Question: I'm reading a guide where we slice the tabular data into chunksizes of 15 and then process it. But i'm having trouble understanding the code. I don't have access to a teacher hence I have asked here additionally the internet doesn't have a specific solution for my problem.
Thank You

This is code could someone please explain how exactly it's able to take each value in a loop and calculate the mean?
'''
data_chunks = pd.read_csv("../data/microbiome.csv", chunksize=14)
mean_tissue = pd.Series({chunk.iloc[0].Taxon:chunk.Tissue.mean() for chunk in data_chunks})
'''
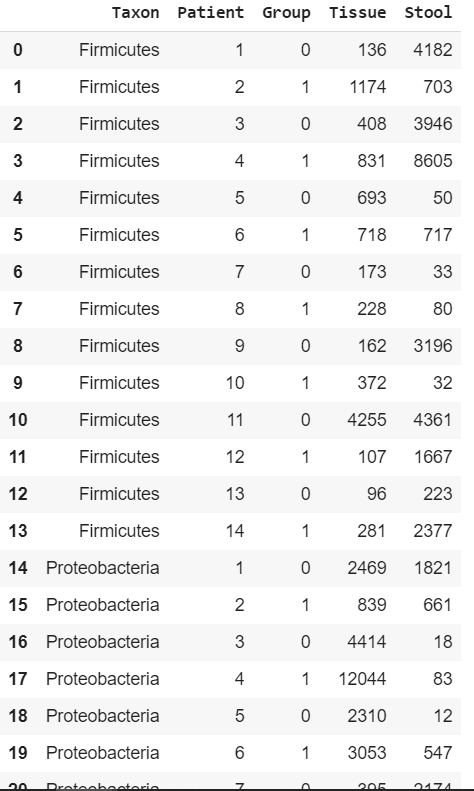
Answer: I assume the different types of "Taxon" are 14 records long, so that is why they iterate through the <URL> Chunk is a part of the DataFrame, similar to slicing and indexing: here a chunk will have 14 rows and as many columns as the original DataFrame. The first chunk will contain the first 14 rows, the second will contain the second 14 rows and so on.
Next it creates a pandas <URL>
What will be in this Series instance? A (see the curly brackets!). The keys in this dictionary will be the 'Taxon' type the chunk contains, and the value will be the mean of 'Tissue' values in the current chunk (14 rows):
- 'chunk.iloc[0].Taxon''Taxon'- 'chunk.Tissue.mean()'- 'chunk.iloc[0].Taxon : chunk.Tissue.mean()''key : value'
They do this for every chunk: adding a new key and value pair to the dictionary each time (like list comprehension, only this is <URL>. The pandas Series has a constructor that accepts a dictionary.
If you have any remaining questions feel free to ask and I will try to answer it.